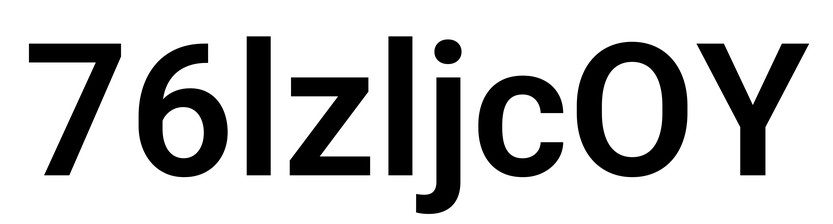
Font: Roboto_SemiBold